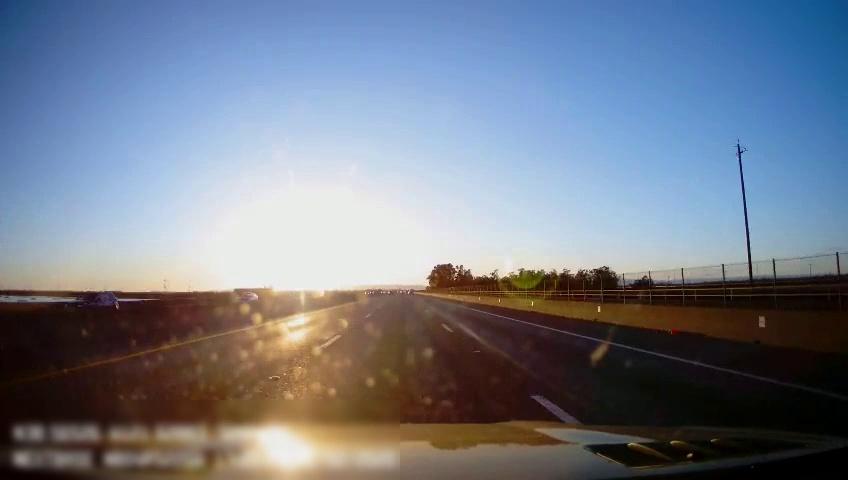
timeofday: Day
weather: Sunny
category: Drivable Space
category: Vehicles | SUV
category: Vehicles | SUV
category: Lanes | Alternate Lane
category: Lanes | Current Lane
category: Lanes | Current Lane
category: Lanes | Alternate Lane